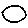
Label: circle